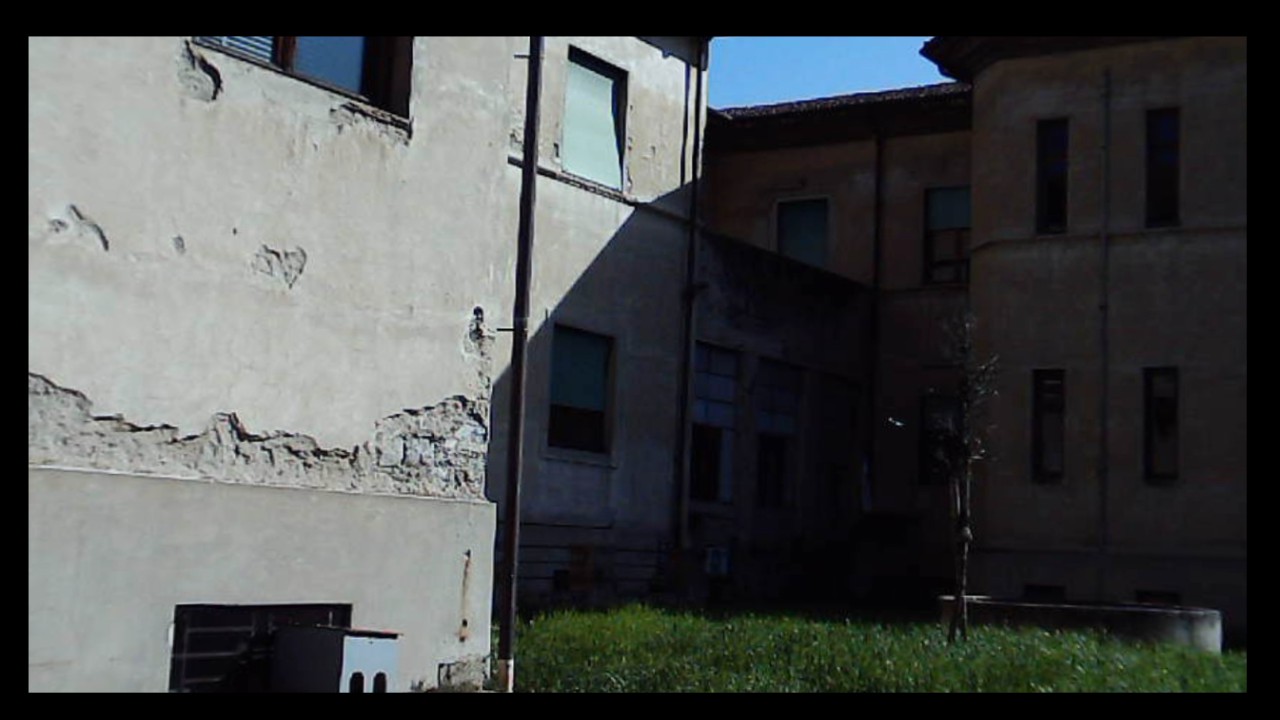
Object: Betafpv air75